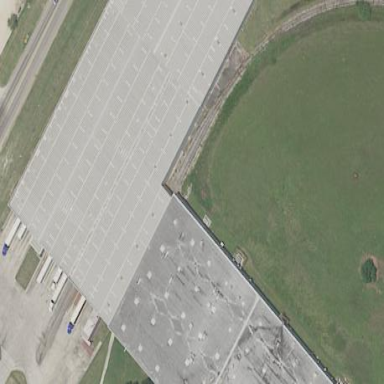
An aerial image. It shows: Hangar building.